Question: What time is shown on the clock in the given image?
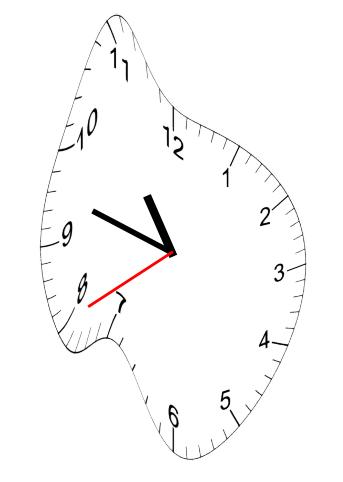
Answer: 10:47:40